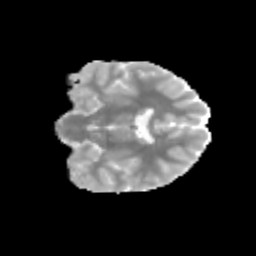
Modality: MD
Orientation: coronal
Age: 12
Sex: male
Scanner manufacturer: siemens
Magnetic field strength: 3 T
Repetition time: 3.8 s
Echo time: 0.07 s